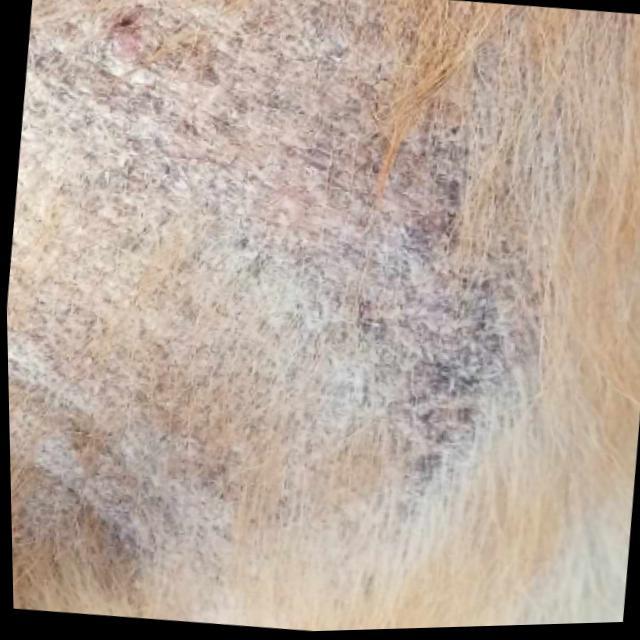
Canine demodicosis (Demodex mange) — caused by Demodex canis mites. Presents with alopecia, follicular papules, pustules, and comedones. Often localized on face and forelimbs.